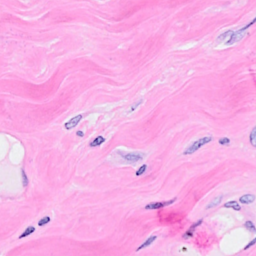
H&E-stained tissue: Breast